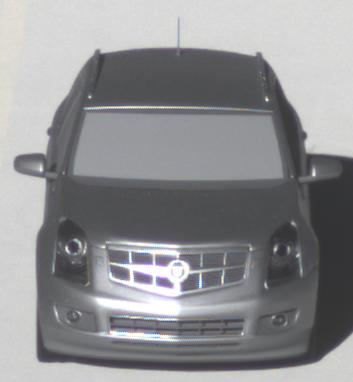
Make: Cadillac
Model: SRX 3.0 V6
Detailed model: SRX (II)
Model produced from: 2010/12
Model produced until: 2012/01
Doors: 5
Color: gray
Road condition: dry road
Daytime: morning or afternoon
Contrast: high contrast